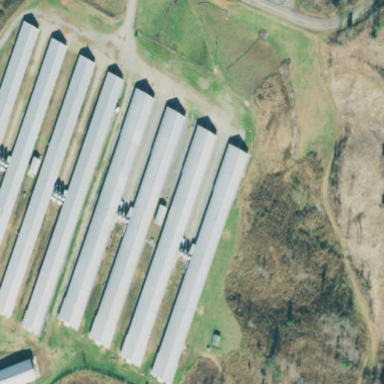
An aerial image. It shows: Farm auxiliary building.